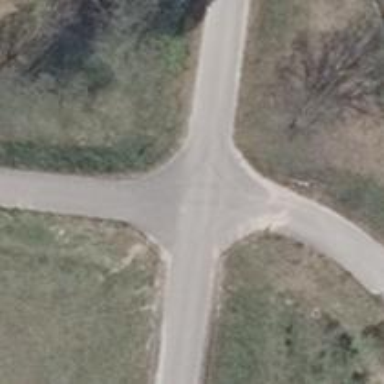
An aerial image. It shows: Unclassified road with asphalt surface.